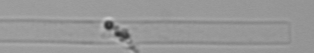
Label: Dactyliosolen_blavyanus